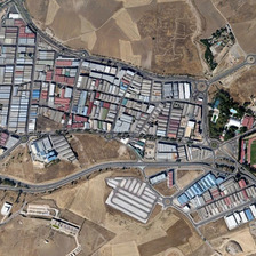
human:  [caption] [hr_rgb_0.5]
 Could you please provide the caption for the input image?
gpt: The road is away from the yellow land

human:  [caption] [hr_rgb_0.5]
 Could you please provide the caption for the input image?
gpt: A road winds through the yellow land of the industrial area.

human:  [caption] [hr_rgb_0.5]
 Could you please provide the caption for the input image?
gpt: A road through the yellow land of the industrial zone

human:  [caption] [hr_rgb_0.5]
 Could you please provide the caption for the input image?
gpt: A road curves out the yellow earth from industry

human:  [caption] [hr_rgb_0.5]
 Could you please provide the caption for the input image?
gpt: A curved road outside the Yellow Land of industry